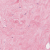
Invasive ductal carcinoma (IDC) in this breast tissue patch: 0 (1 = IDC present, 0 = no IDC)